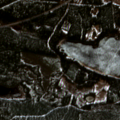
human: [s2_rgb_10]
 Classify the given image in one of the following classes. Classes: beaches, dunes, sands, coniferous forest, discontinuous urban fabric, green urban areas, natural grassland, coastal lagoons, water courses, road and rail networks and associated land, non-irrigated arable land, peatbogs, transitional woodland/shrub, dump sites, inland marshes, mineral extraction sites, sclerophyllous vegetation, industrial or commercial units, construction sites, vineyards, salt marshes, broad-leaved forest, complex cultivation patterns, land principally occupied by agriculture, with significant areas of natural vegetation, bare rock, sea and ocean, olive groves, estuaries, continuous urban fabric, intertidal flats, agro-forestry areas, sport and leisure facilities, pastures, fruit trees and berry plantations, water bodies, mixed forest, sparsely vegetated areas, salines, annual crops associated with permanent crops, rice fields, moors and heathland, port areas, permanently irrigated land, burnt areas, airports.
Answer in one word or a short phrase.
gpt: land principally occupied by agriculture, with significant areas of natural vegetation, coniferous forest, mixed forest, water bodies